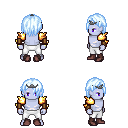
a pixel art fantasy rpg character, male body template, dark elf, purple skin, gold arm armor, white pants, white cyan bangs hairstyle, iron tiara, leather bracers, maroon shoes, four views (front, back, left, right), 2x2 character sprite sheet, small pixel art, hard edges, no anti-aliasing